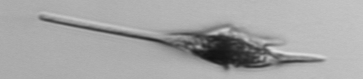
Label: Tripos_lineatus